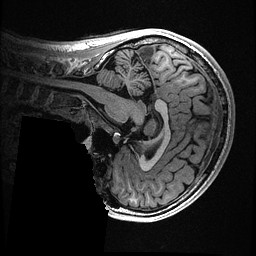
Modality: T1w
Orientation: sagittal
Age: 21
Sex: female
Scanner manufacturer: ge
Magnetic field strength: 3 T
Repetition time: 0.006952 s
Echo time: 0.00292 s